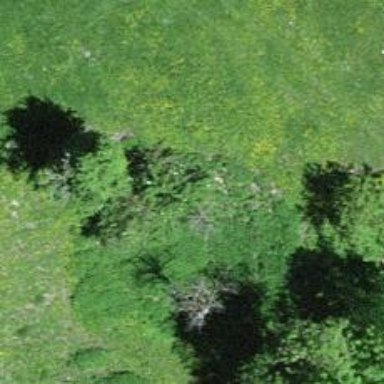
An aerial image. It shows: Beautiful tree in nature.